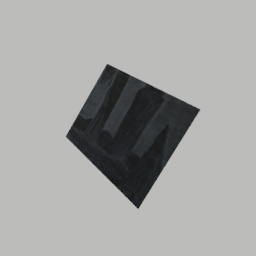
Label: decoration